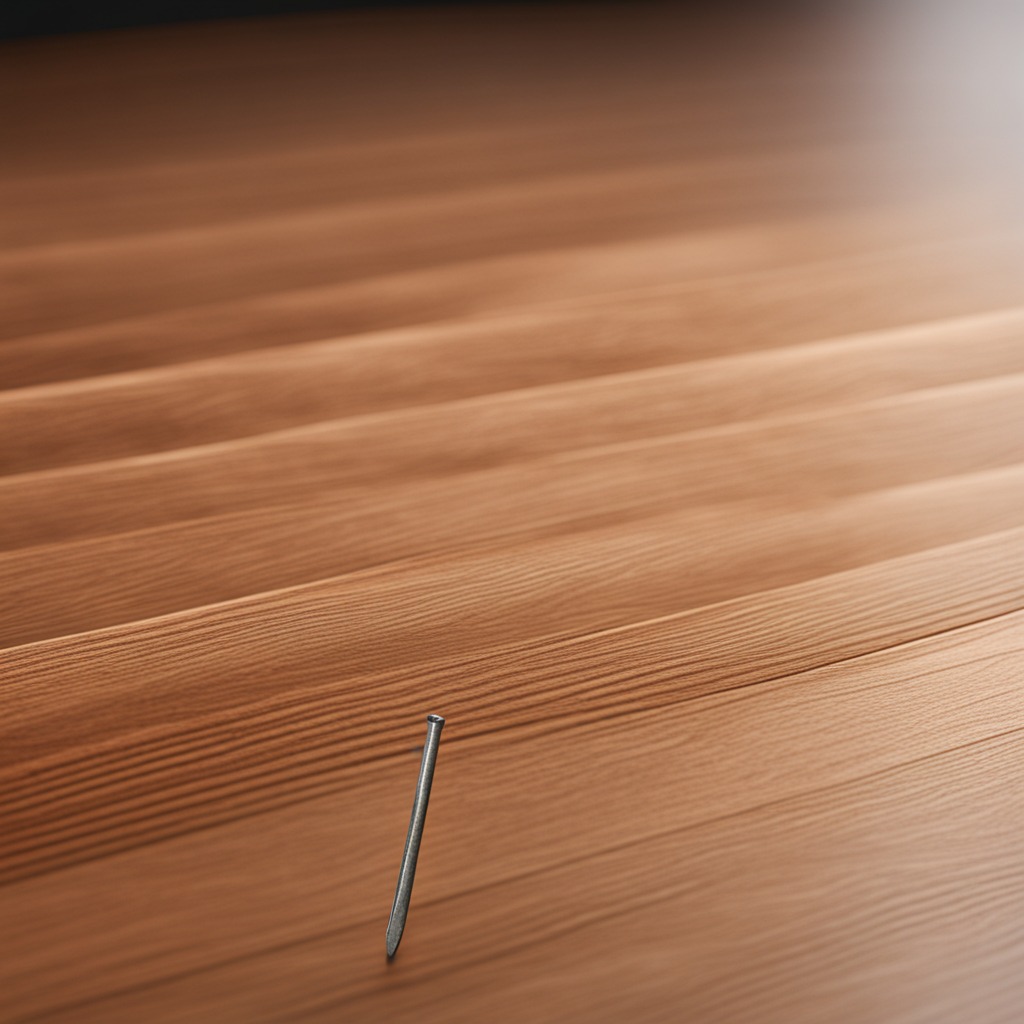
An iron nail is lying on the wooden table in a carpentry studio.